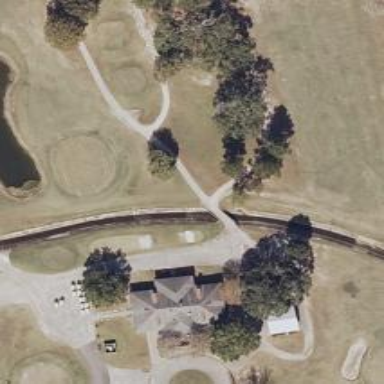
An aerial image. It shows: Path for golf carts.